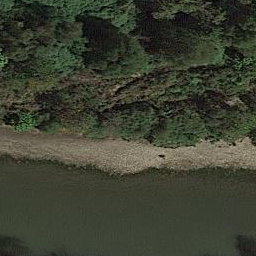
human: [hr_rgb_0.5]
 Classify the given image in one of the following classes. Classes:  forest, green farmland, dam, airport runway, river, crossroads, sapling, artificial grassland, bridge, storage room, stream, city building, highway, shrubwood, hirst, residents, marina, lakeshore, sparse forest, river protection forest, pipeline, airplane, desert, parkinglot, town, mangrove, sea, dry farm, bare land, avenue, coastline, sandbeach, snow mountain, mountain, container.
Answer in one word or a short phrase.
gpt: river protection forest